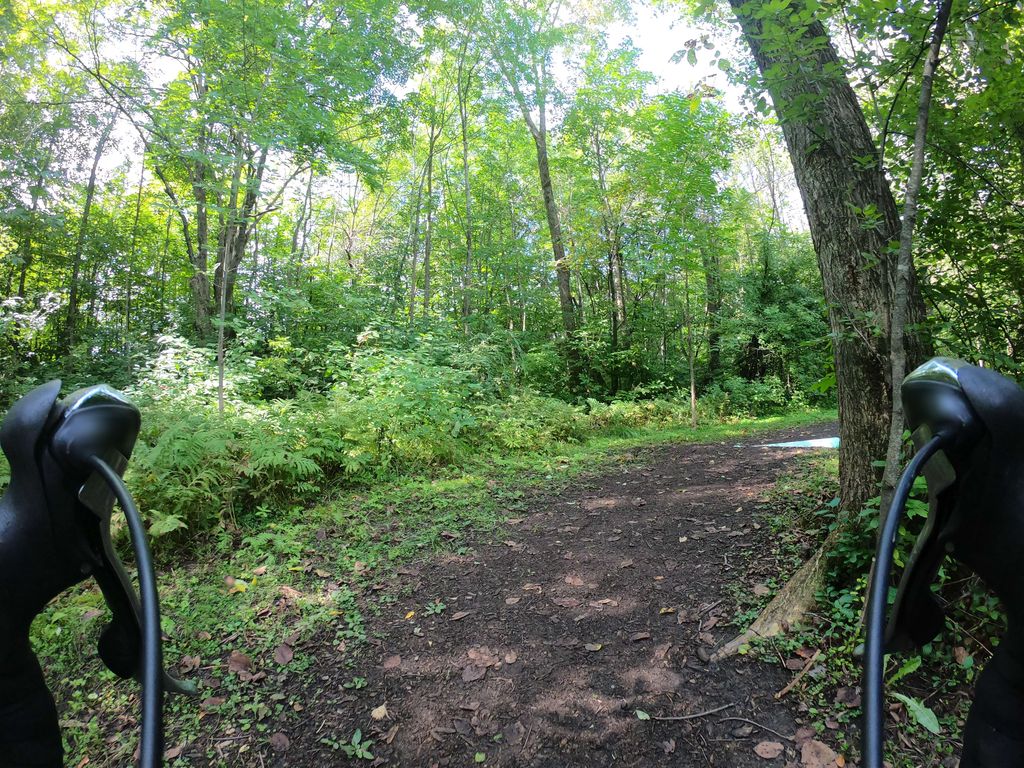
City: ottawa-gatineau